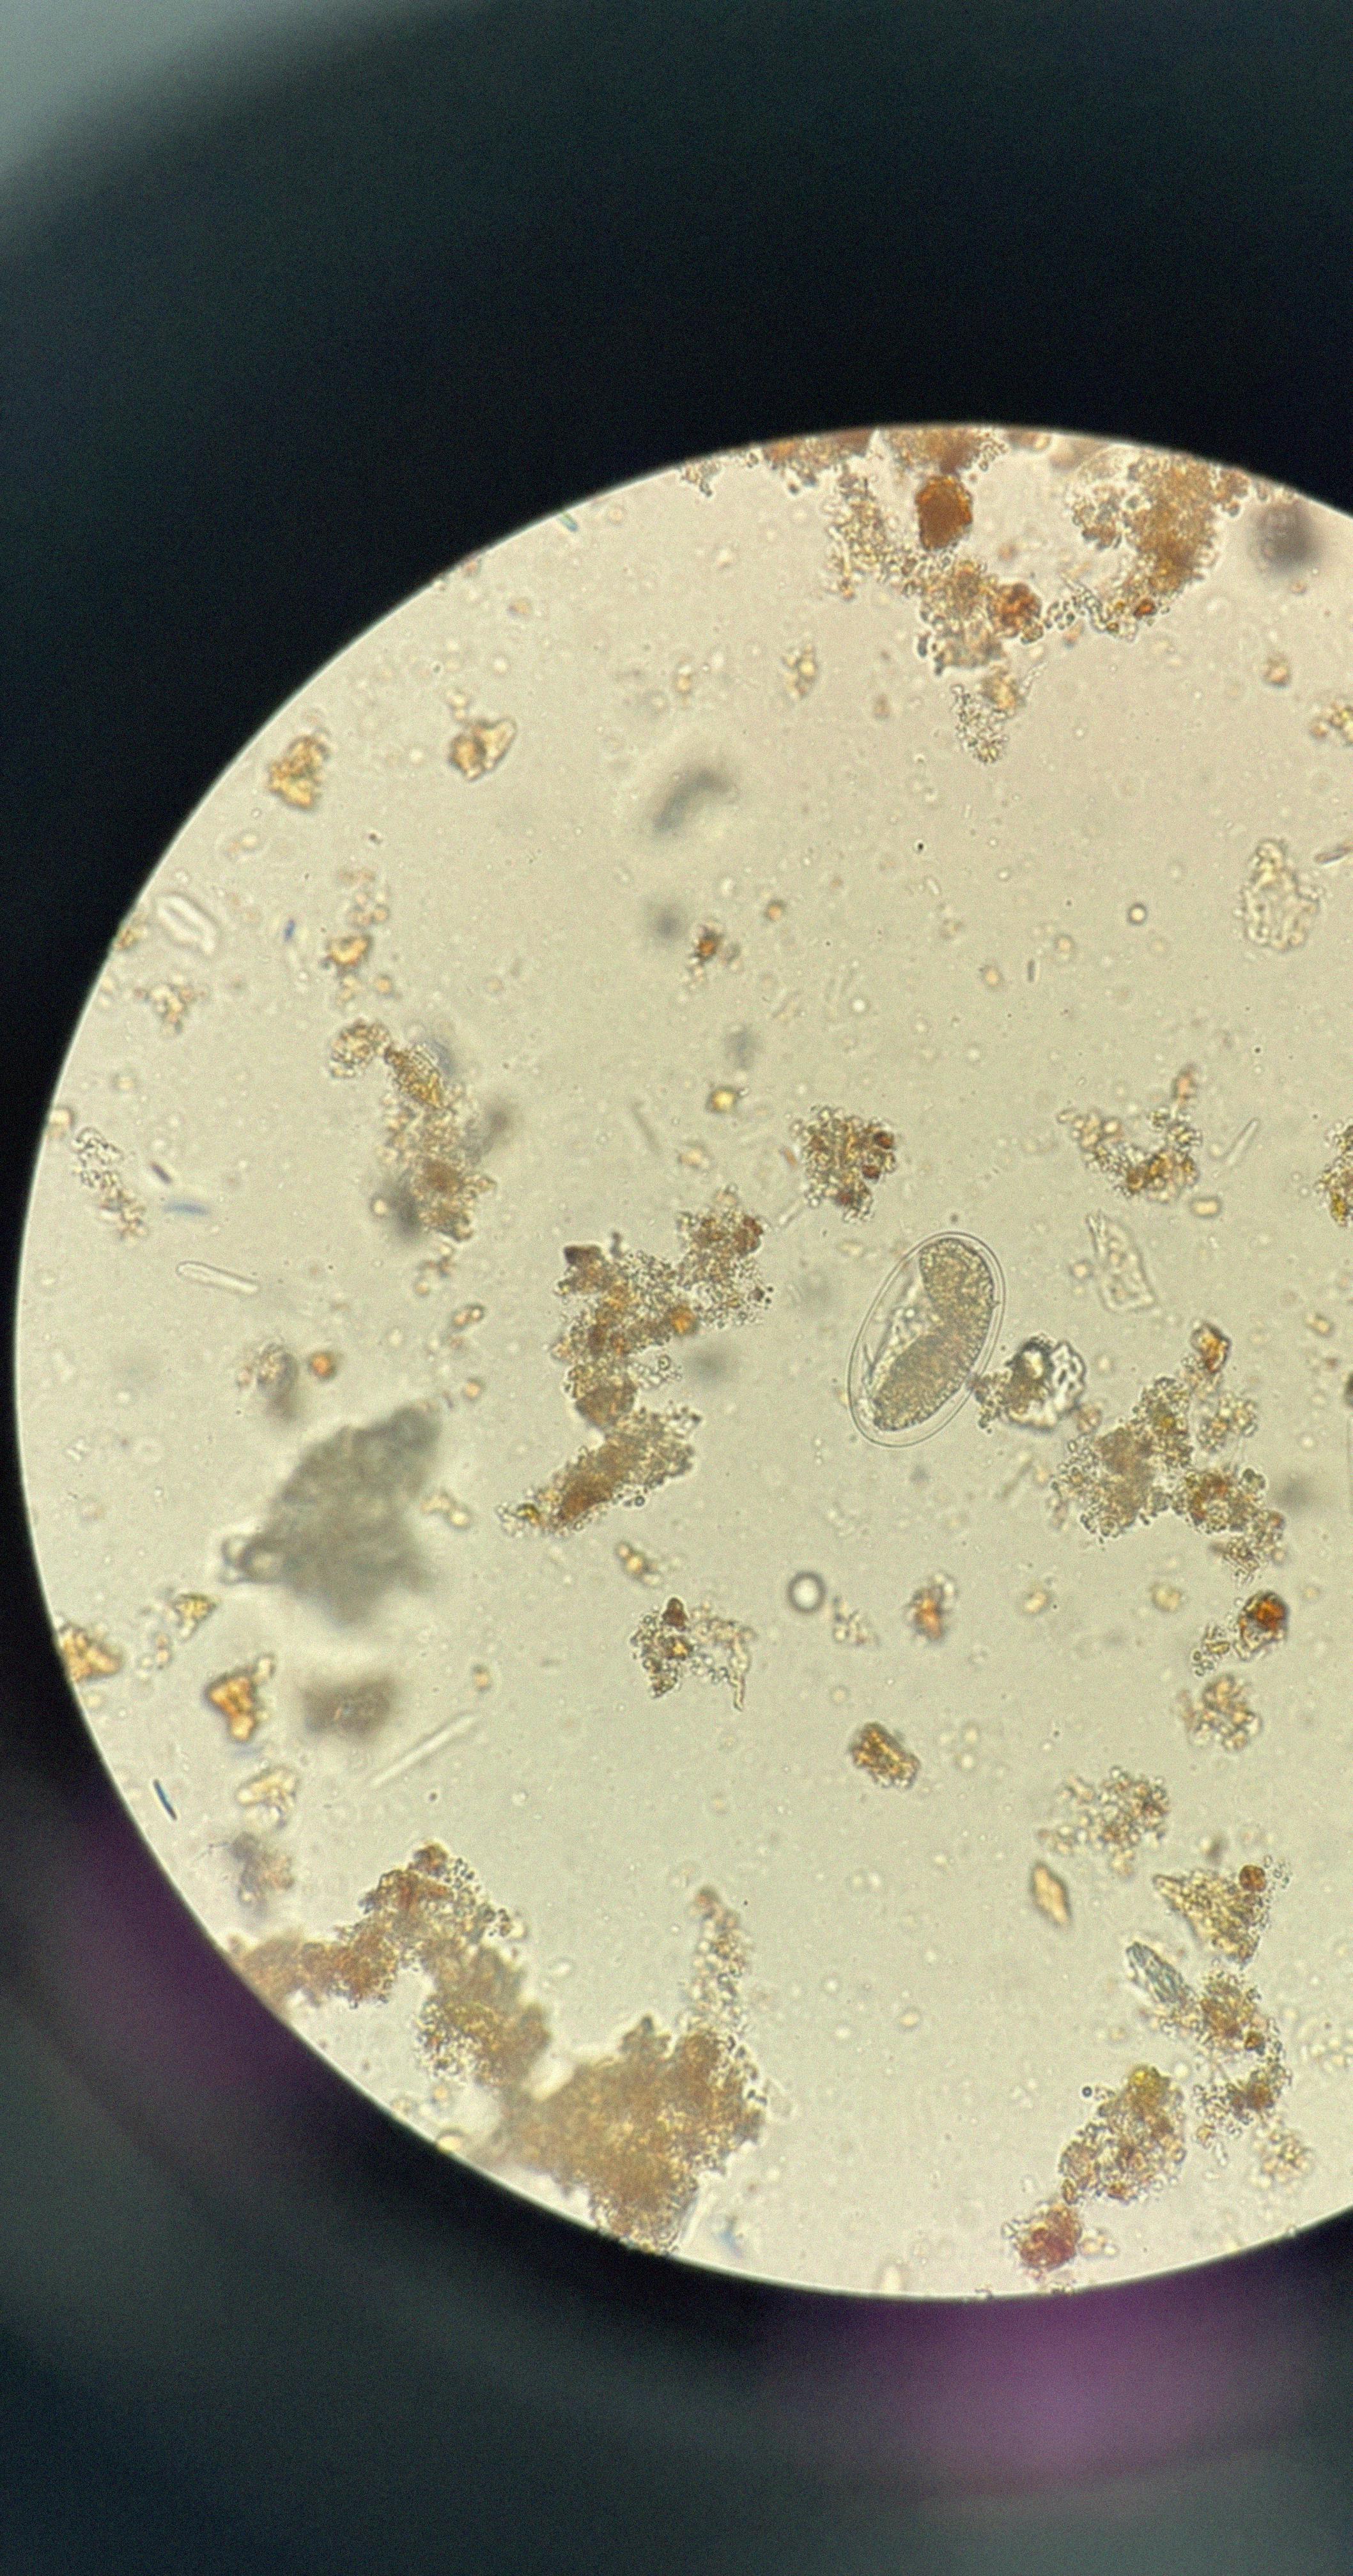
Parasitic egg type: Hookworm egg